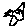
Label: bird